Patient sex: M
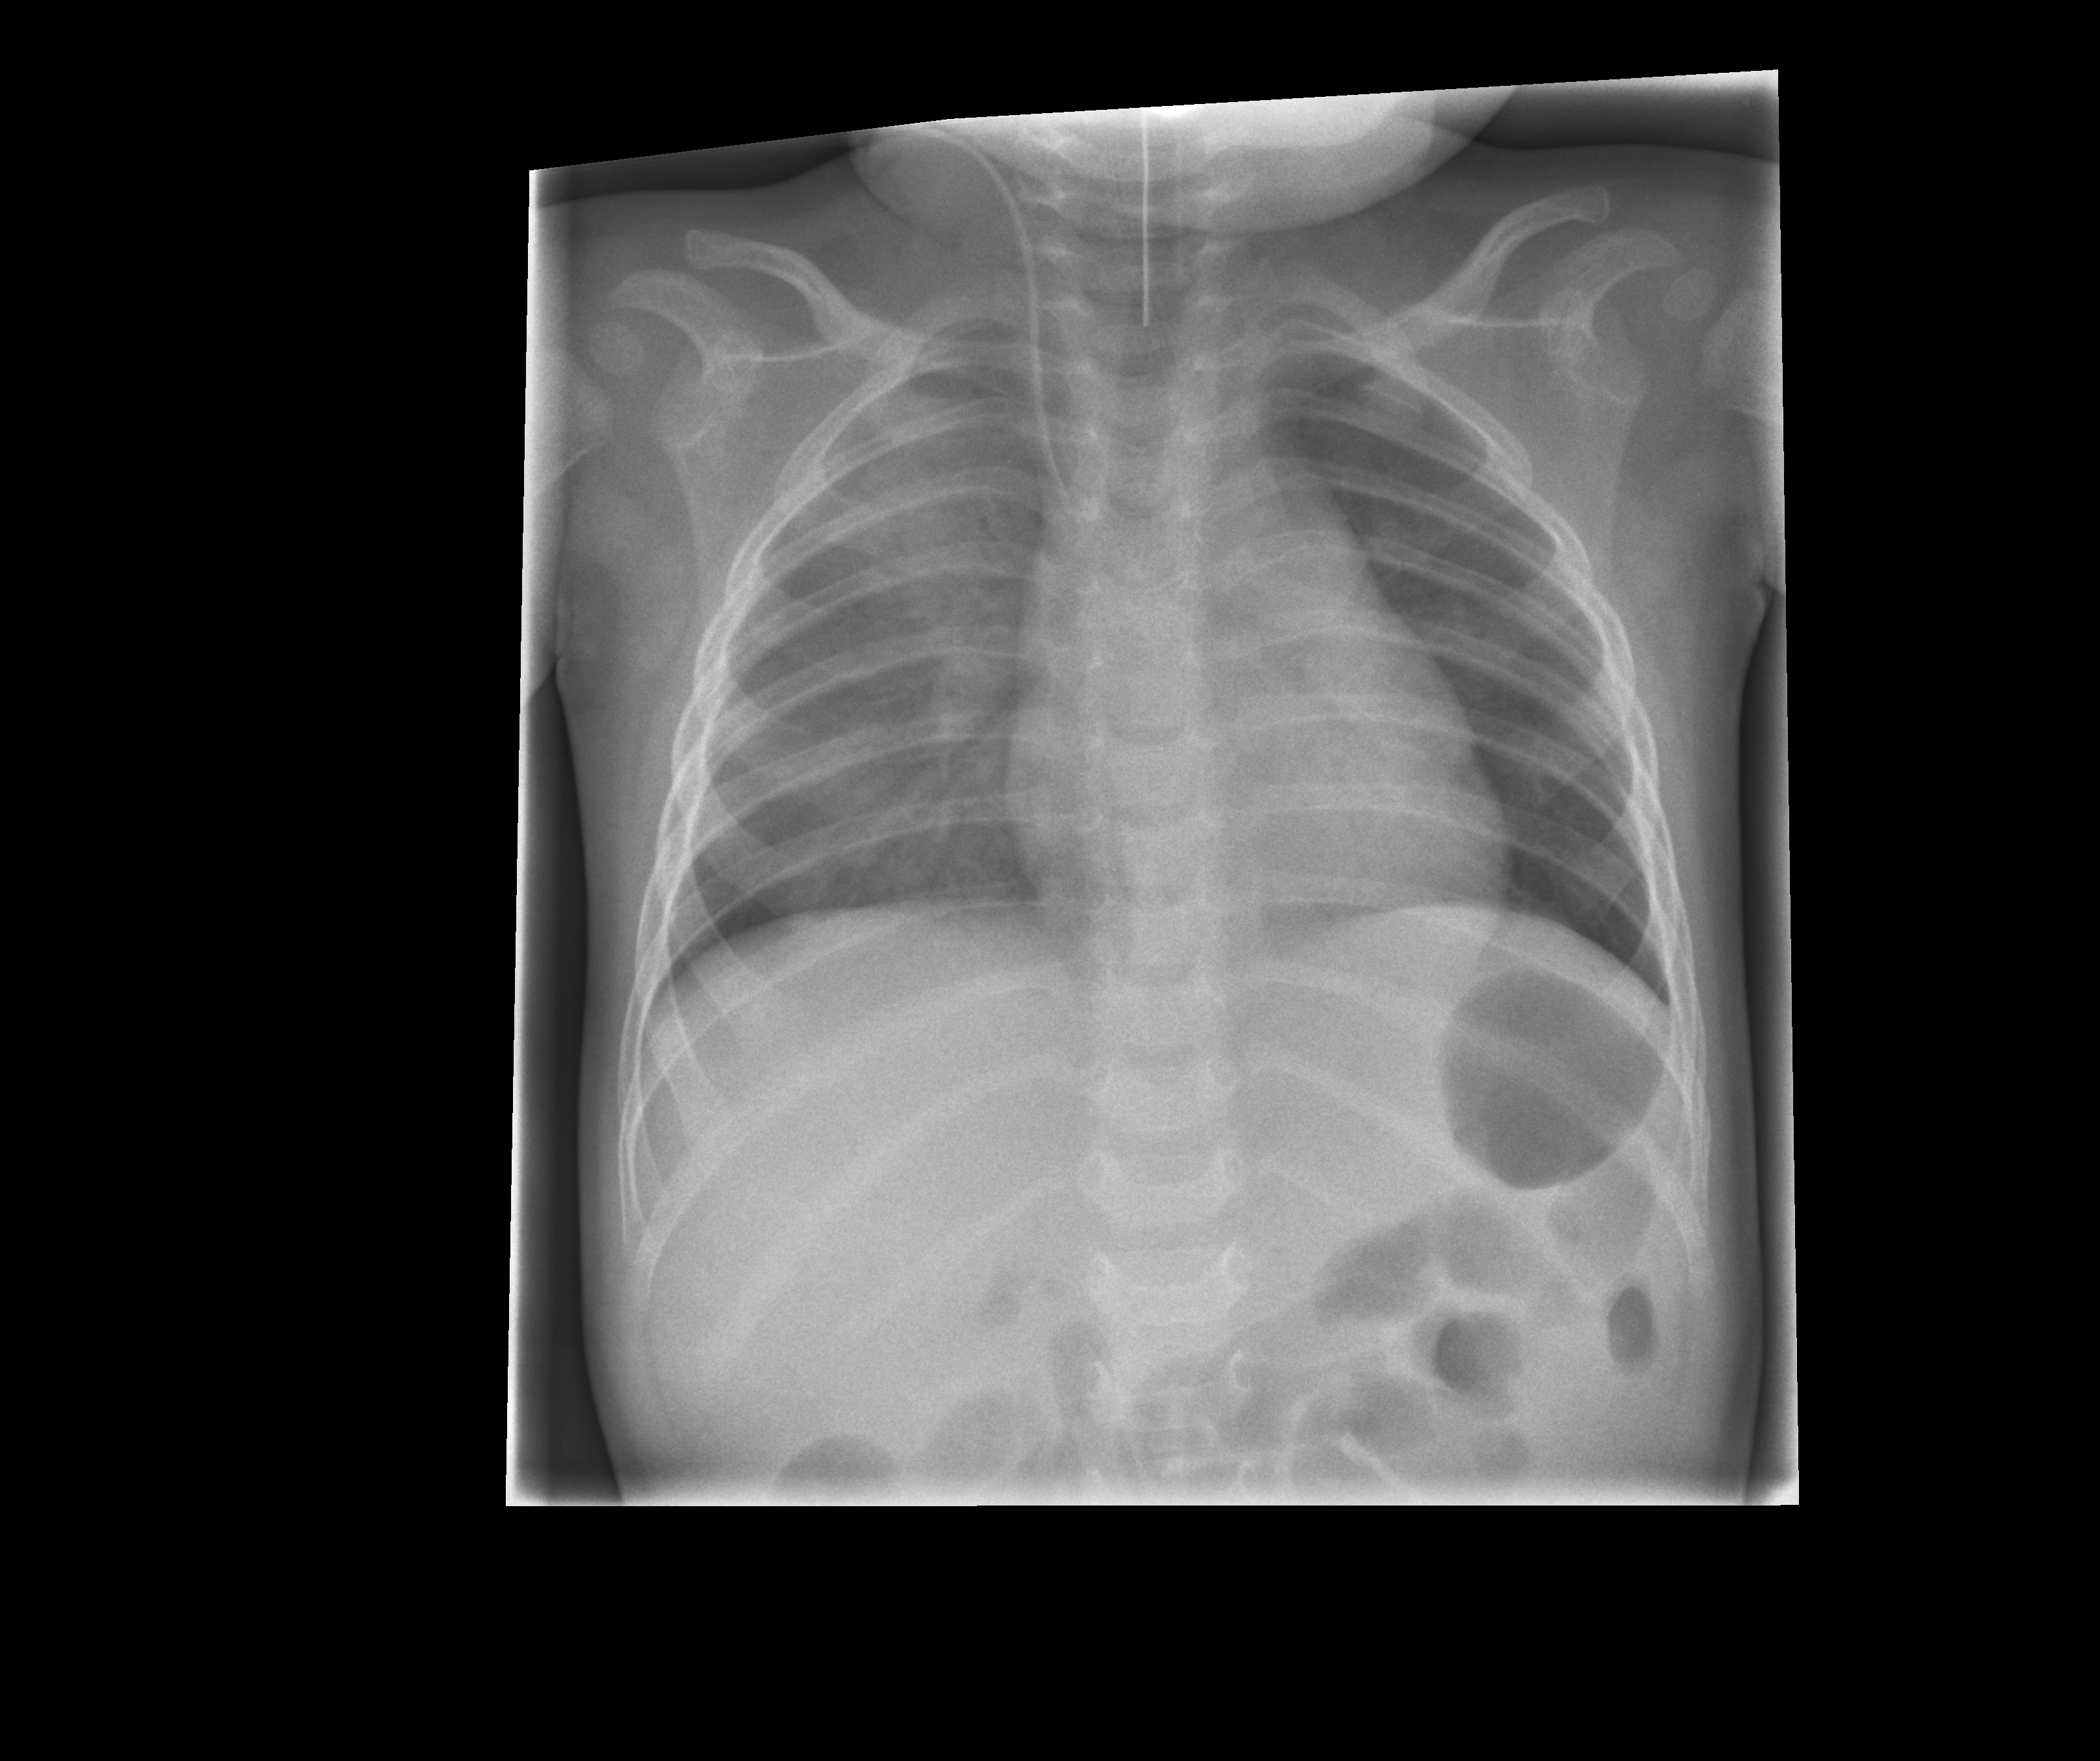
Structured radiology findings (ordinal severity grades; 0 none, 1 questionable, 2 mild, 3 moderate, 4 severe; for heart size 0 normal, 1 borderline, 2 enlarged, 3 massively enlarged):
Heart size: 0
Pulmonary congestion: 0
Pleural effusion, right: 0
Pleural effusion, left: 0
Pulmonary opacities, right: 2
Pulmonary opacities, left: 0
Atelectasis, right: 0
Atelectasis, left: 0